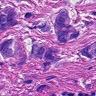
Metastatic tissue present: yes